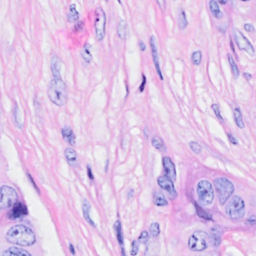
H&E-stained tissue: Breast